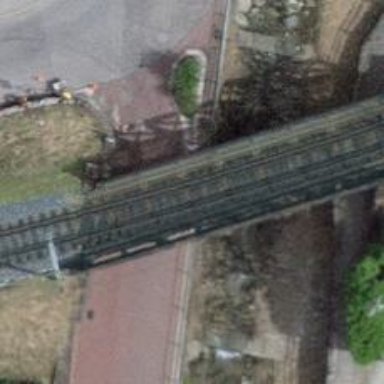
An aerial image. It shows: Bridge with single railway track electrified by contact line.